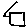
Label: house